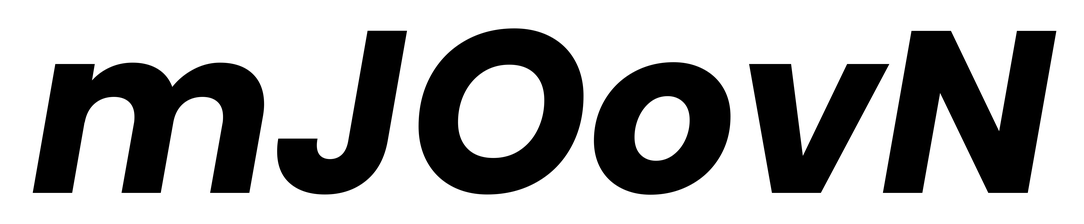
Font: Poppins-BoldItalic